【题型】选择题　【知识点】平面几何　【难度】easy
在四边形 $ABCD$ 中，对角线 $AC$ 和 $BD$ 相交于点 $O$，$AB = CD$，添加下列条件后能判定这个四边形是平行四边形的是（ ）

A．$AD \parallel BC$
B．$AO = CO$
C．$\angle BAC = \angle ACD$
D．$\angle ABC = \angle ADC$
【解答】
【答案】C

【详解】解：如图：

A、$\because AB = CD$，$AD \parallel BC$，

$\therefore$ 不能判定四边形 $ABCD$ 是平行四边形；故该选项是错误的；

B、$\because AO = CO$，$AB = CD$，

$\therefore$ 不能判定四边形 $ABCD$ 是平行四边形；故该选项是错误的；

C、$\because AB = CD$，$\angle BAC = \angle ACD$，$\angle AOB = \angle COD$，

$\therefore \triangle AOB \cong \triangle COD(\text{AAS})$，

$\therefore OB = OD$，

$\therefore$ 四边形 $ABCD$ 是平行四边形；故该选项是正确的；

D、$\because \angle ABC = \angle ADC$，$AB = CD$，

$\therefore$ 不能判定四边形 $ABCD$ 是平行四边形；故该选项是错误的；

故选：C．
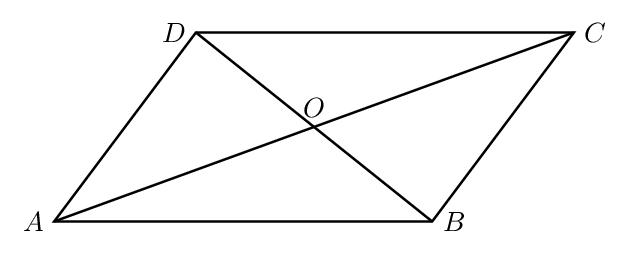